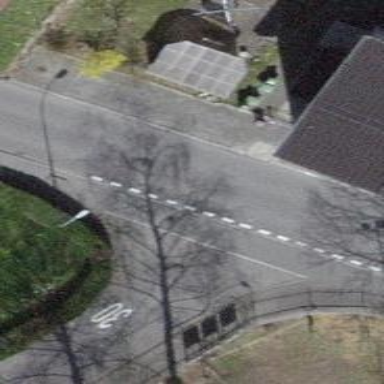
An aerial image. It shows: Unmarked crossing on the road.